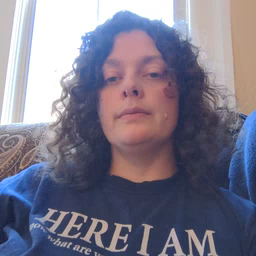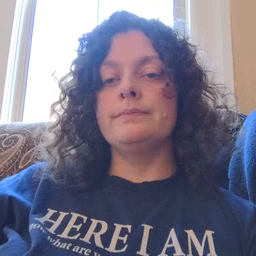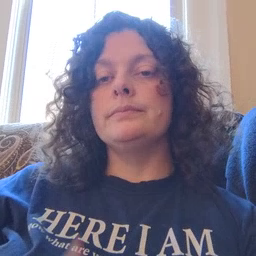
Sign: thankyou